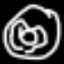
Label: donut